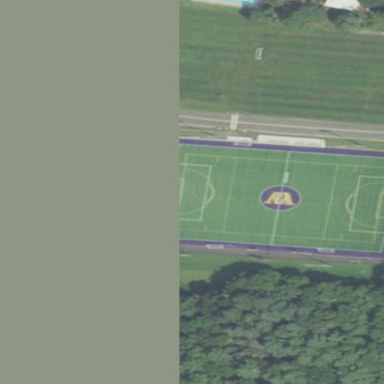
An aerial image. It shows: Soccer pitch for leisureland activities.